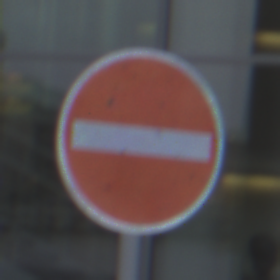
Verkehrszeichen: VerbotDerEinfahrt
Umgebung: Outdoor, Urban
Tageszeit: SunriseSunset
Wetter: PartlyCloudy
Licht: Natural
Jahreszeit: NotSpecified
Kontrast: MediumContrast